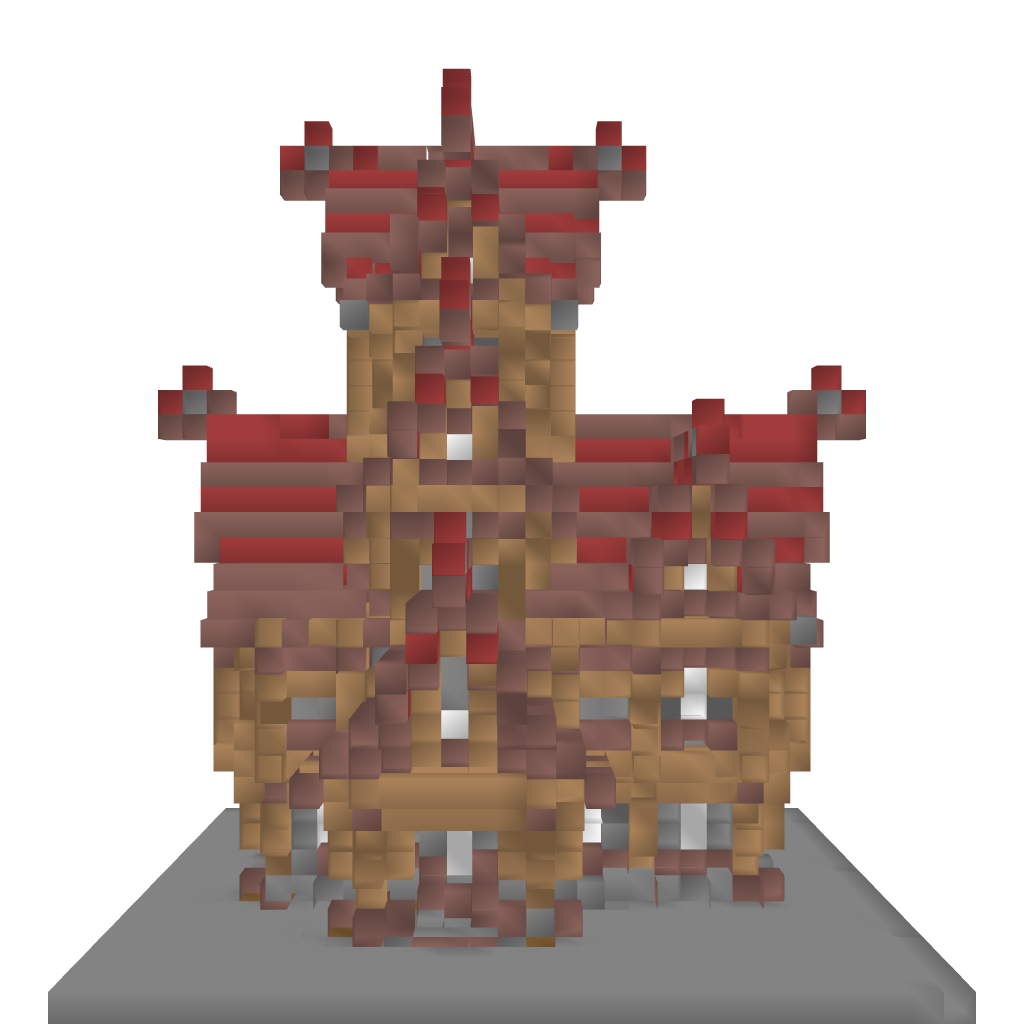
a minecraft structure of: middle class Nordic house high quality